Interaction volume radius: 10 \u00c5
Interaction volume height: 30 \u00c5
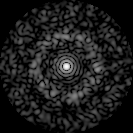
Disorder parameter: 0.8365